Question:
Thats code:
'''
package helloWorld;
public class helloWorld {
public static void main(String[] args) {
System.out.println("Hello World!");
}
}
'''
What's wrong? I am pretty newb.
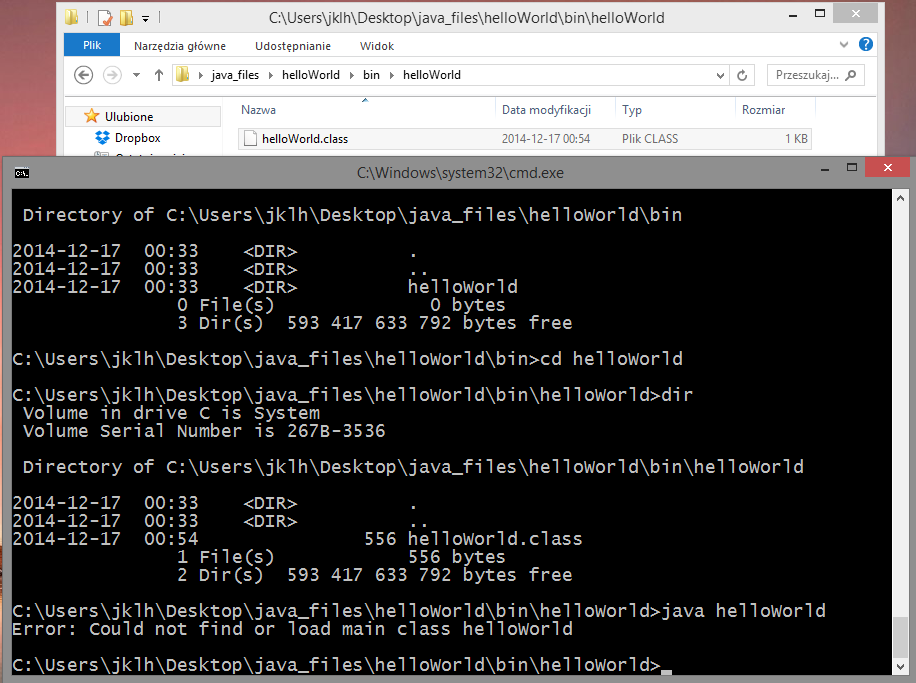
Answer: You need to specify the classpath:
'''
java -cp C:\Users\jklh\Desktop\java_files\helloWorld\bin helloWorld.helloWorld
'''